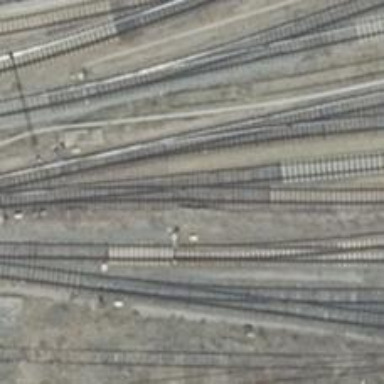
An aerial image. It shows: Railway yard.